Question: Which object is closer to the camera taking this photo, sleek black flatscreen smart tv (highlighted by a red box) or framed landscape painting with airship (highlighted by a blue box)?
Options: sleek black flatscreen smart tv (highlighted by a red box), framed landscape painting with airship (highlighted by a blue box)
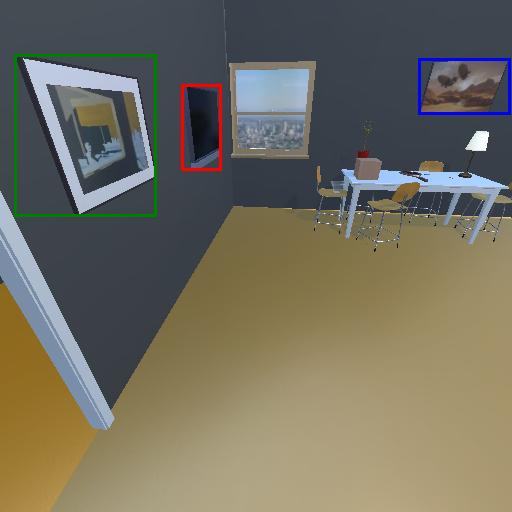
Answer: sleek black flatscreen smart tv (highlighted by a red box)